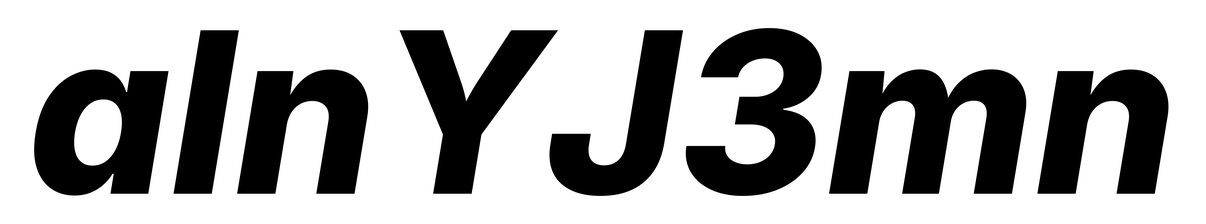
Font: Inter-Italic_ExtraBold_Italic